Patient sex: M
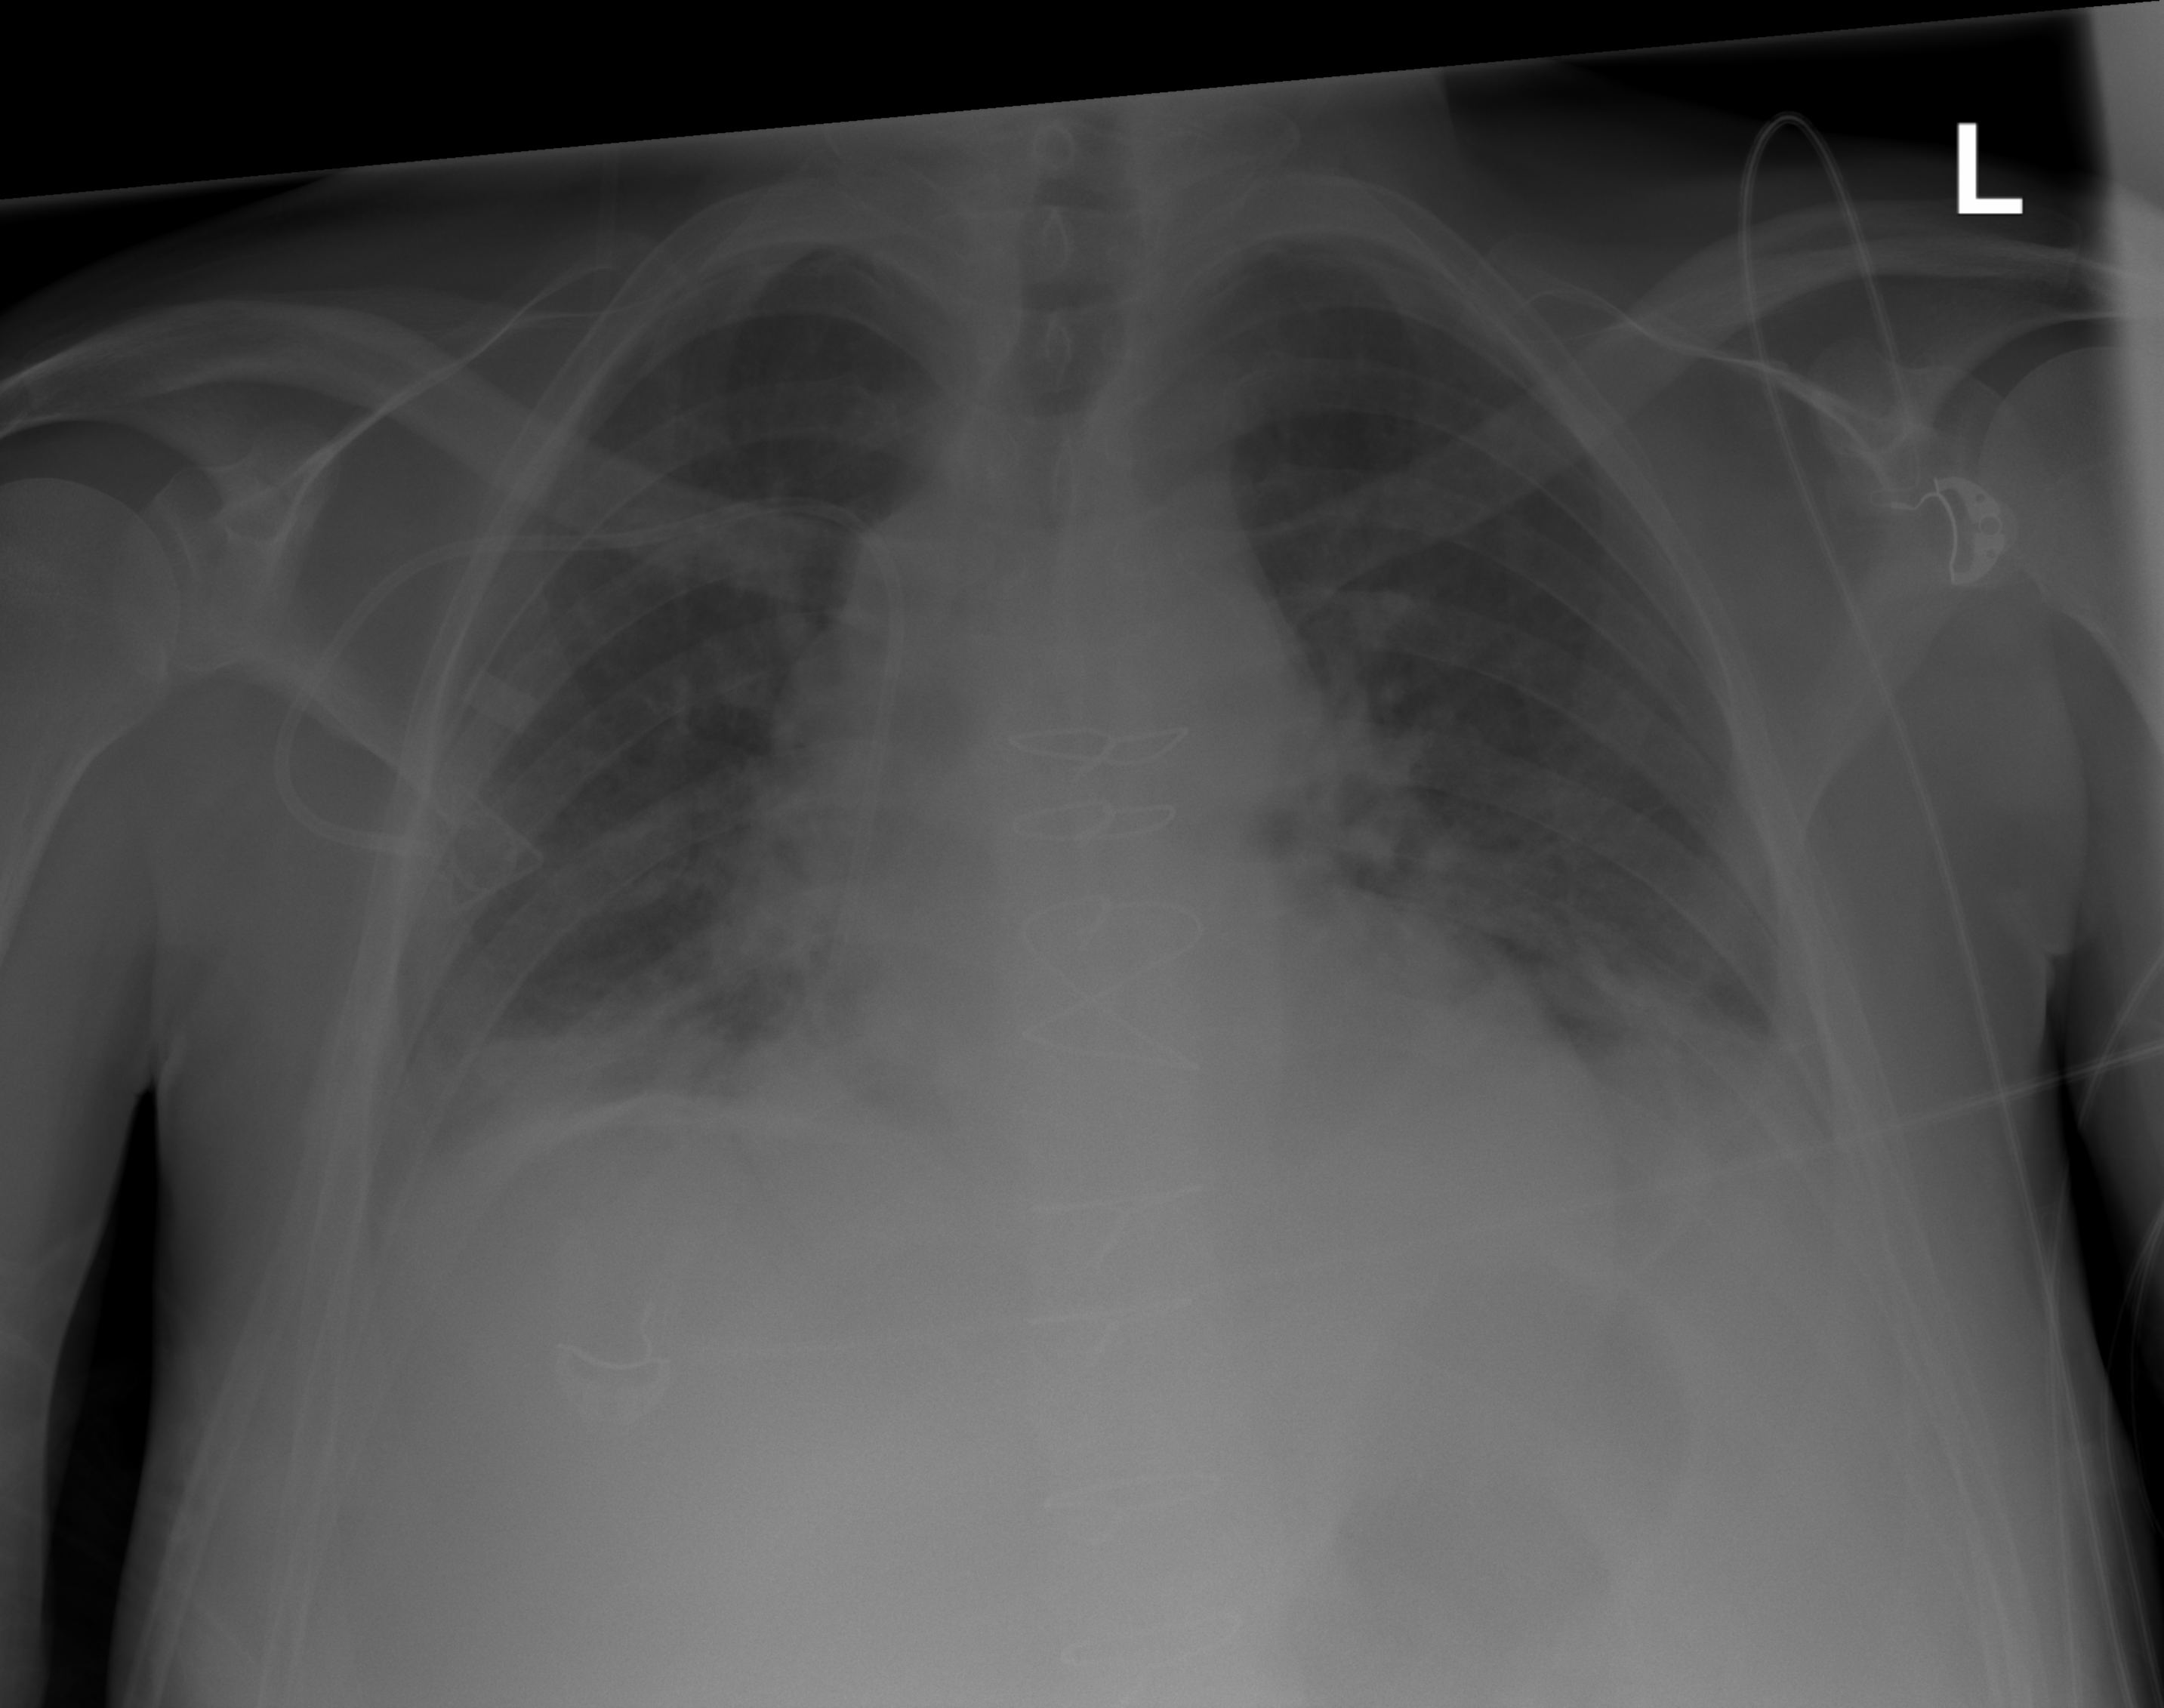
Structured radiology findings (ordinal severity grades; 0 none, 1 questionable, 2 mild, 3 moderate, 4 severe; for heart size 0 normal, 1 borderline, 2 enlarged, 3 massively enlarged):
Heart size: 2
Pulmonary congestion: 3
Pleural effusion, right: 2
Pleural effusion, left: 3
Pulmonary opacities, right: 2
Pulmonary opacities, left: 2
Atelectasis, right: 3
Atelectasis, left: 3